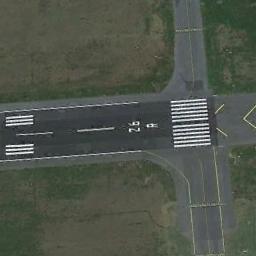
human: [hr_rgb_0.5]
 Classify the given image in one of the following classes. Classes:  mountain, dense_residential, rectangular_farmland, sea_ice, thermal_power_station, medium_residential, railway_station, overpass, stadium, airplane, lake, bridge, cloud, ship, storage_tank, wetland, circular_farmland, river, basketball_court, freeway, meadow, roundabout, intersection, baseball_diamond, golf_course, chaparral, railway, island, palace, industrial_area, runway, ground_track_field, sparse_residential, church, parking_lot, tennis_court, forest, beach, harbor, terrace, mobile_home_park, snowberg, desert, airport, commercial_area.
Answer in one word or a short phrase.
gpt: runway